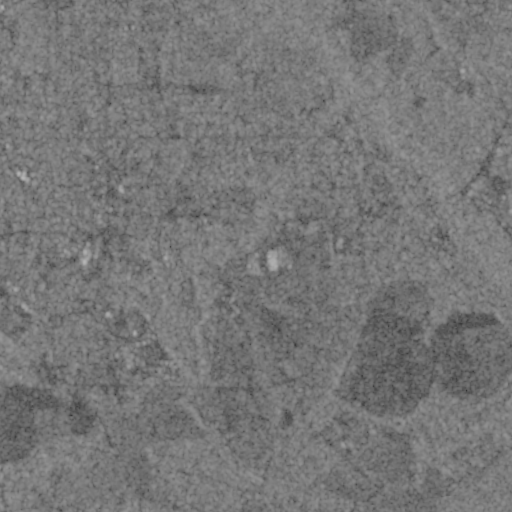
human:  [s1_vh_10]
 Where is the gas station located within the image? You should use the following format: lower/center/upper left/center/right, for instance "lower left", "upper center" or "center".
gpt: The gas station is located in the lower left of the image.
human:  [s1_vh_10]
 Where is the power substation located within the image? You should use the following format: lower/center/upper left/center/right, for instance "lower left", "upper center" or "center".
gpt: The power substation is located in the lower center of the image.
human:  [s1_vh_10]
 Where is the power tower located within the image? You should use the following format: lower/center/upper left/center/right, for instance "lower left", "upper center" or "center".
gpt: The power tower is located in the lower of the image.
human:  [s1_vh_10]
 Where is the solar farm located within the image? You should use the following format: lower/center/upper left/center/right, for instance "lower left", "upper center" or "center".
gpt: The solar farm is located in the lower center of the image.
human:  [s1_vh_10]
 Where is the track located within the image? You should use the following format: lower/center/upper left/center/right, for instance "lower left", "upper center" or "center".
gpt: The track is located in the center left of the image.
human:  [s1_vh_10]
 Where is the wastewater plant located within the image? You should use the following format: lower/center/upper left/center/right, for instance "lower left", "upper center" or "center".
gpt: The wastewater plant is located in the center right of the image.
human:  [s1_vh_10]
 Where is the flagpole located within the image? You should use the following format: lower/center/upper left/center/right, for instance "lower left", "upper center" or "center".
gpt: The flagpole is located in the center left of the image.
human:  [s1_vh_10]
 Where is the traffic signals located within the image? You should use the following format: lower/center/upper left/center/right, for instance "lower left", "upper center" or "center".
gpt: The traffic signals is located in the upper left of the image.
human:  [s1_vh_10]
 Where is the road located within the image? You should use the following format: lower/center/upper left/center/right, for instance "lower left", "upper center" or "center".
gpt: There is no road in the image.

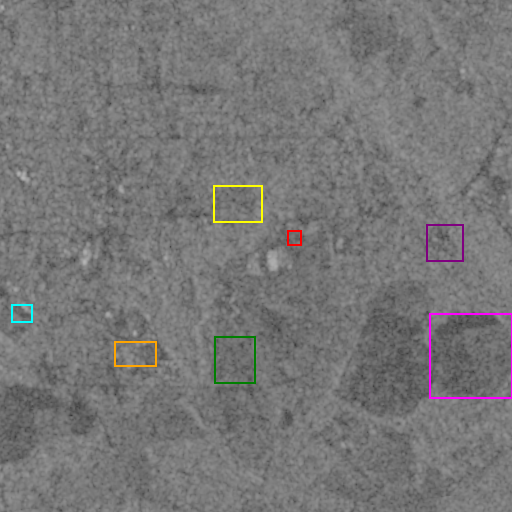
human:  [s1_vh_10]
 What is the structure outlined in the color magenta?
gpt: The structure outlined in magenta is a crop field.
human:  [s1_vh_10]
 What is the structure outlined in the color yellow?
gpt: The structure outlined in yellow is a park.
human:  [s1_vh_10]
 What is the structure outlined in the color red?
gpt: The structure outlined in red is a parking lot.
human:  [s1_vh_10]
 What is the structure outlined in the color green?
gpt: The structure outlined in green is a solar farm.
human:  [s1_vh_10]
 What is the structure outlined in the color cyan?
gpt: The structure outlined in cyan is a track.
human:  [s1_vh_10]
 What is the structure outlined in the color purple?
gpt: The structure outlined in purple is a wastewater plant.
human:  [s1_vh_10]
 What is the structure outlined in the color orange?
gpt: The structure outlined in orange is a building.
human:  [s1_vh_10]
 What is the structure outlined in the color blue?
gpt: There is no blue outline.